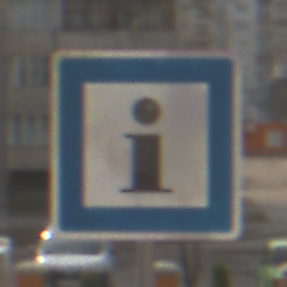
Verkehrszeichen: Informationsstelle
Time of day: MorningAfternoon
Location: Outdoor (Urban)
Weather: PartlyCloudy
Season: NotSpecified
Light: Natural